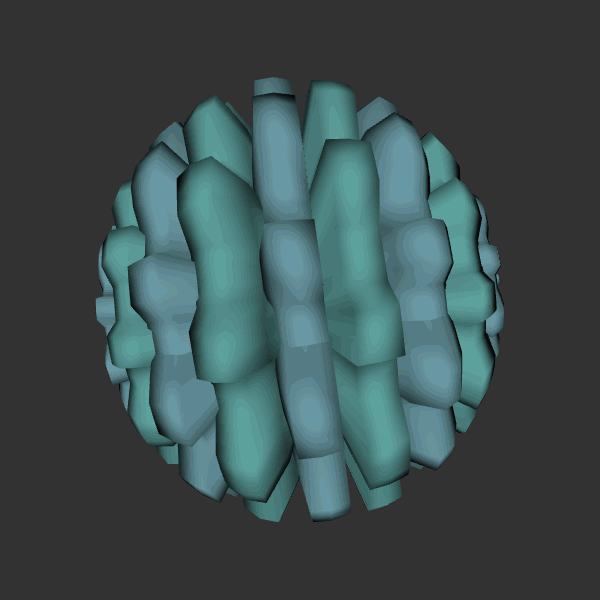
Background: dark